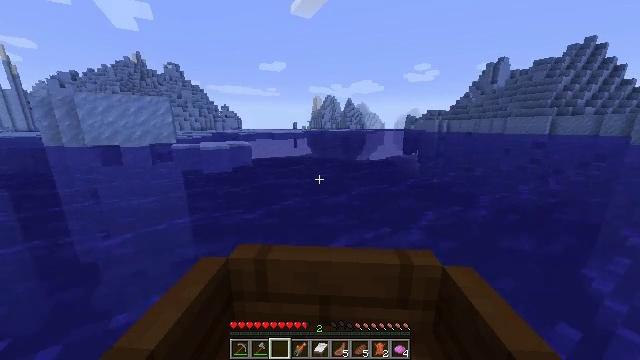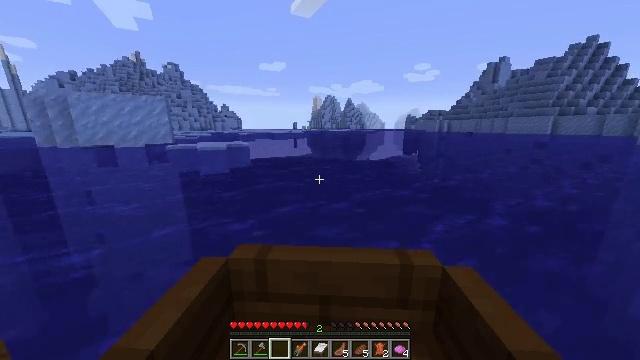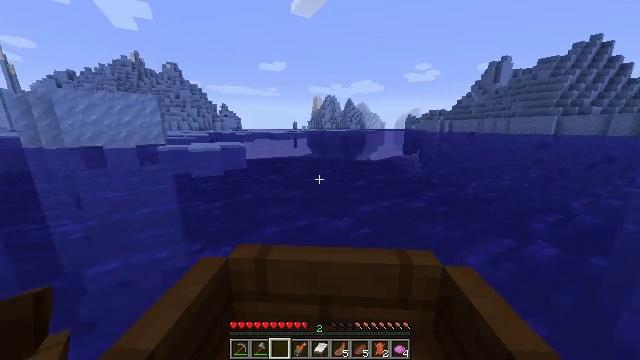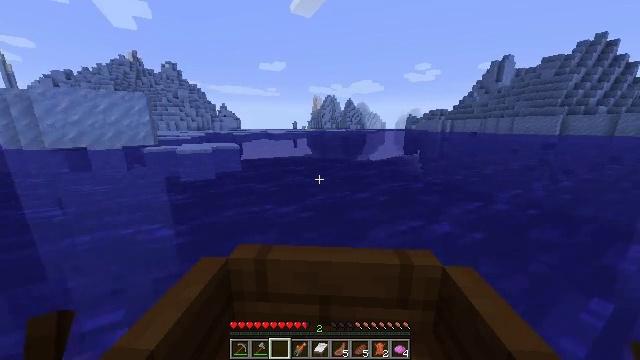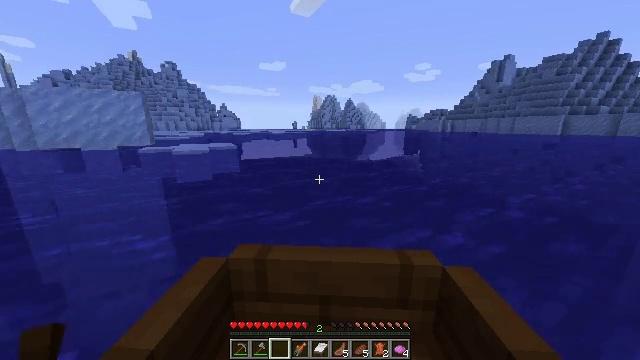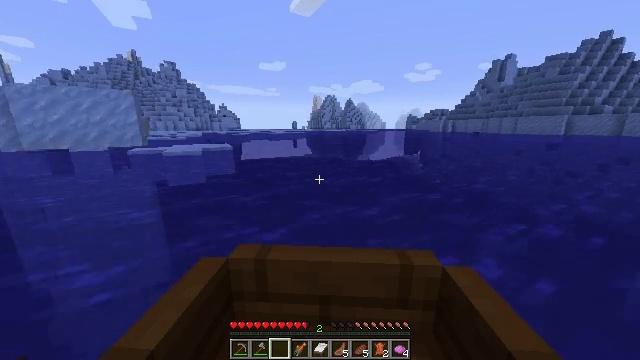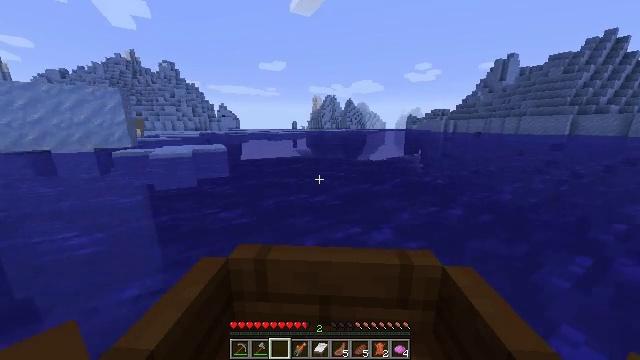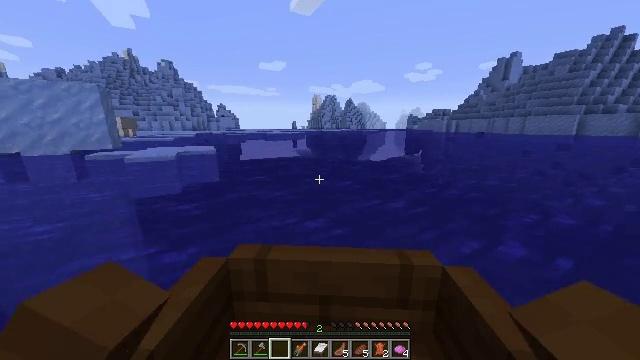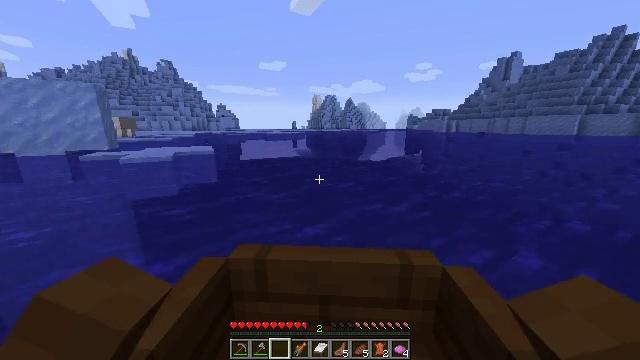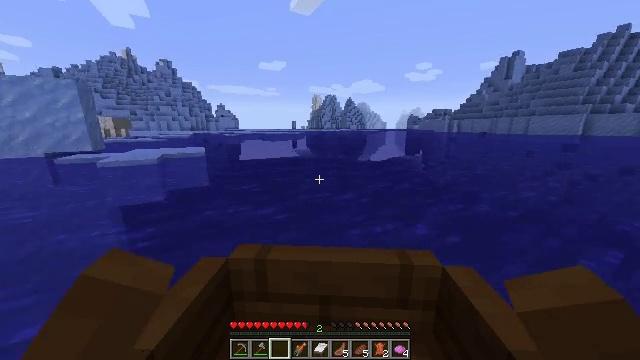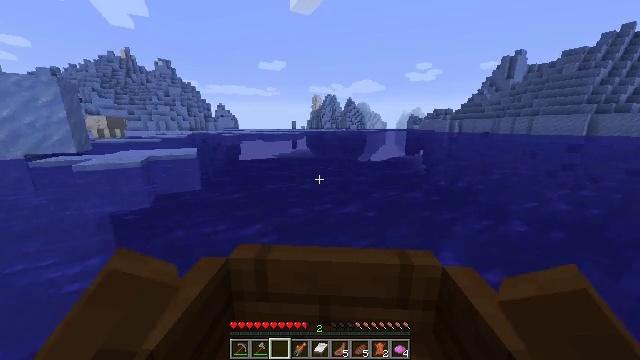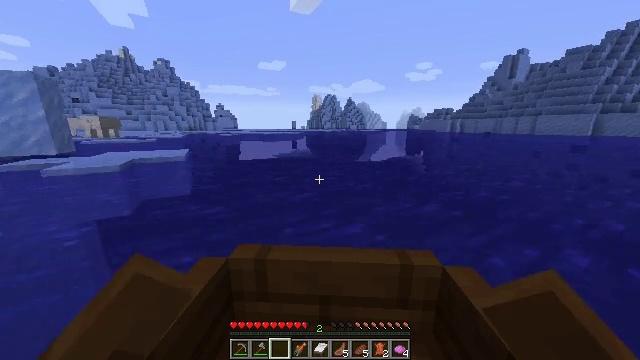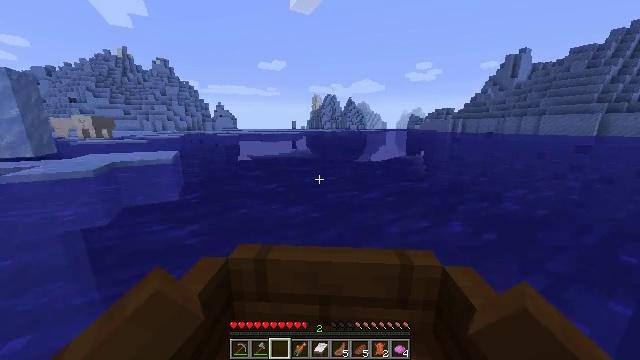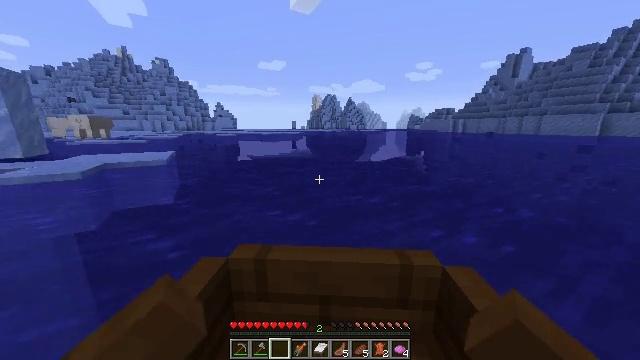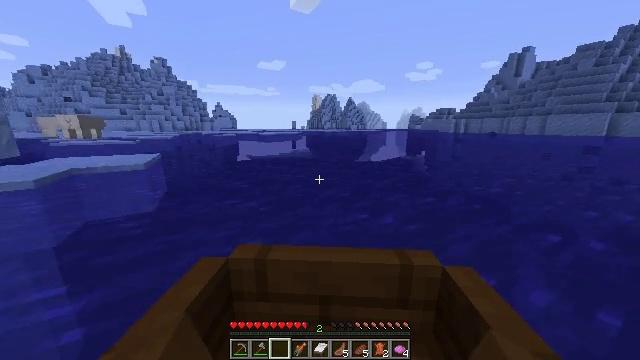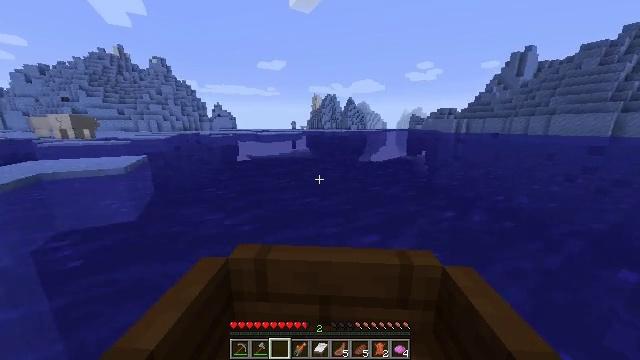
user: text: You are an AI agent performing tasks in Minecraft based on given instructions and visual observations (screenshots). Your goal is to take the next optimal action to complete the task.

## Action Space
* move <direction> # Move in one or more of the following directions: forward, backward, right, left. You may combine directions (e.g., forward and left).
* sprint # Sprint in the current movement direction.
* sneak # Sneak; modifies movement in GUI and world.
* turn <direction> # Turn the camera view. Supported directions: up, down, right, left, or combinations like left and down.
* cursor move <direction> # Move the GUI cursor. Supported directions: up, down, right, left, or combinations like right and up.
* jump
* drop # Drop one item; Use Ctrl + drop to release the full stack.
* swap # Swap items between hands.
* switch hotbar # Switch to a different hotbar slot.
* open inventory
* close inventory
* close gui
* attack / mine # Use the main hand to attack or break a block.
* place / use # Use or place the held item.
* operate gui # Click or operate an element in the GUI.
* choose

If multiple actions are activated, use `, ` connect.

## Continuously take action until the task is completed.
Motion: motion action
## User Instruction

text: Gather packed ice blocks.
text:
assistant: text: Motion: move forward
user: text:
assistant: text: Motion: move forward
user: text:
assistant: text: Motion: move forward
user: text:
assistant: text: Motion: move forward
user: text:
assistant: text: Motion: move forward
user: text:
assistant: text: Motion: move forward
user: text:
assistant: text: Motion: move forward
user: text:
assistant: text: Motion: move forward
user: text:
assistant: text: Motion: move forward
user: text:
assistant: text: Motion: move forward
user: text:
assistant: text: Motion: move forward
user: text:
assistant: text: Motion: move forward
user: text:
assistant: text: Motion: move forward
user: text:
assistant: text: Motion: move forward
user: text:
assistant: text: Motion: move forward
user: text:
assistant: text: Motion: move forward
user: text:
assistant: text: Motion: move forward
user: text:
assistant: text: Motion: move forward
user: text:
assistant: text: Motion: move forward
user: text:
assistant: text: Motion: move forward
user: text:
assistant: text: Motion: move forward
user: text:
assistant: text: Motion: move forward
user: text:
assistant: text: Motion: move forward
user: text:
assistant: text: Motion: move forward
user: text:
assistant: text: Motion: move forward
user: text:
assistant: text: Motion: move forward
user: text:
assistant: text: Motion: move forward
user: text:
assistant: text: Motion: move forward
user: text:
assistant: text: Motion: move forward
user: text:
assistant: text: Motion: move forward